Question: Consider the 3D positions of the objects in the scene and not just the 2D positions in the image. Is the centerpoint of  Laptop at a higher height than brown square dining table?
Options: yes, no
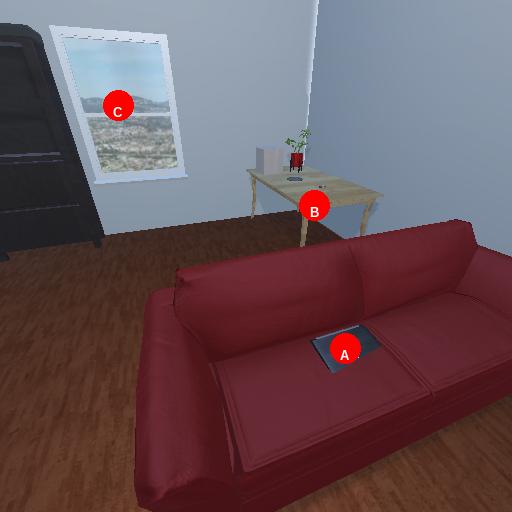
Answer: yes